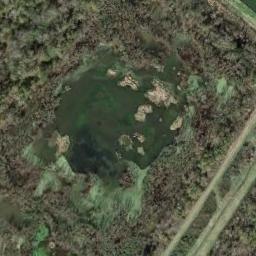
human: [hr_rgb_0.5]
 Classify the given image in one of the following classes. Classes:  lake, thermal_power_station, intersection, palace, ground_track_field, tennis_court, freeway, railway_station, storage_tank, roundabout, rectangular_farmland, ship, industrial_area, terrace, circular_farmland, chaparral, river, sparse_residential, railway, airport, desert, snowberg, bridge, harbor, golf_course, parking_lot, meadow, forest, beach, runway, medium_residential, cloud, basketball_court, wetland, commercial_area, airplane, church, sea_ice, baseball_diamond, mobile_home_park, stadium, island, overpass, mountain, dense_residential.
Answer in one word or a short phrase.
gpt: wetland